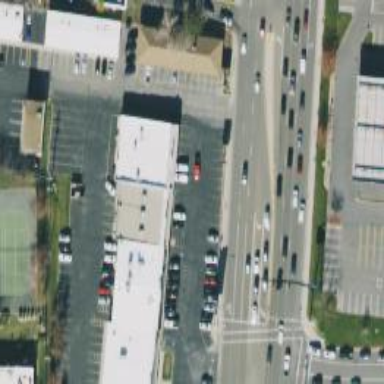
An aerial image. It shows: Car rental facility.